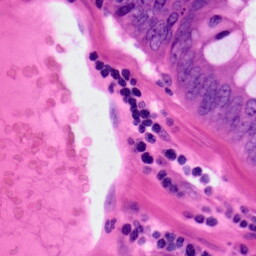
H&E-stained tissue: Colon